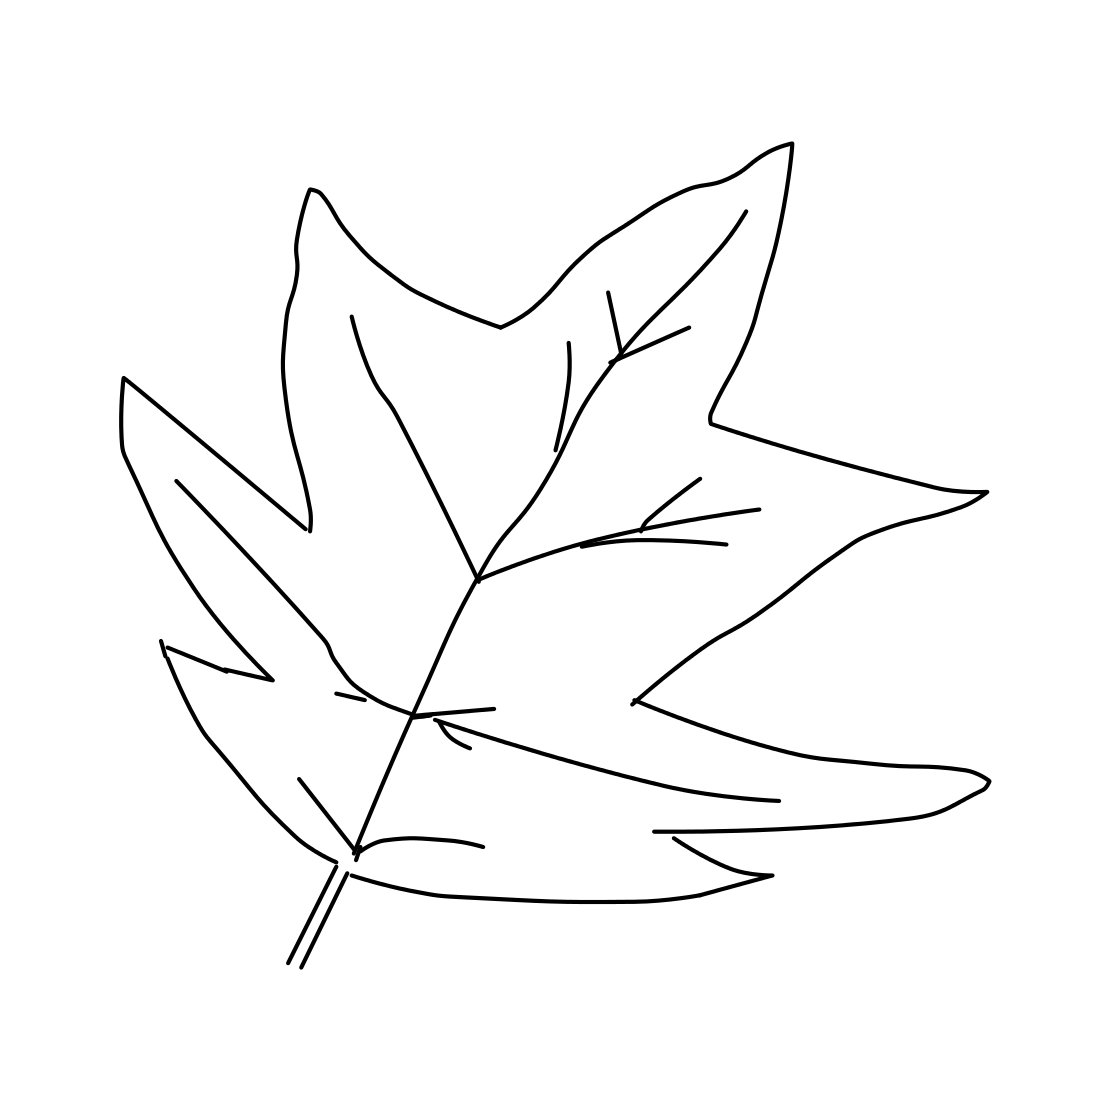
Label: leaf